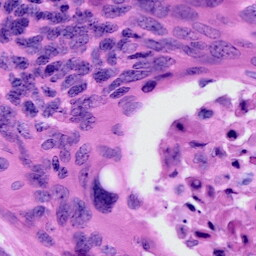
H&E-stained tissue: Cervix